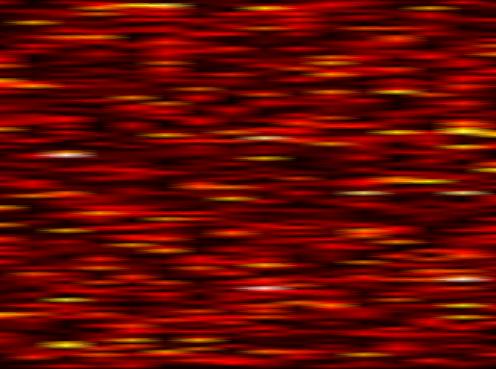
Label: OFDM